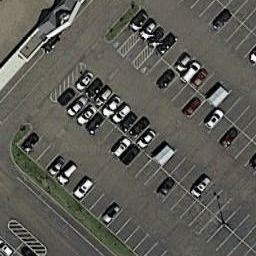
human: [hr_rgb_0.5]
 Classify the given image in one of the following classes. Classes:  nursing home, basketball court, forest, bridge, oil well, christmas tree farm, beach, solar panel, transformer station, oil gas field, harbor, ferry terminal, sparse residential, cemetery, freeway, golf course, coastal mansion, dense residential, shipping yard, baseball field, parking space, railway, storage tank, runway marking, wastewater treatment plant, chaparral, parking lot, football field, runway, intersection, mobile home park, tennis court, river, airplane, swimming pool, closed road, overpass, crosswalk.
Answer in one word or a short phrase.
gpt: parking lot